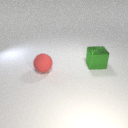
large green metal cube behind large red rubber sphere